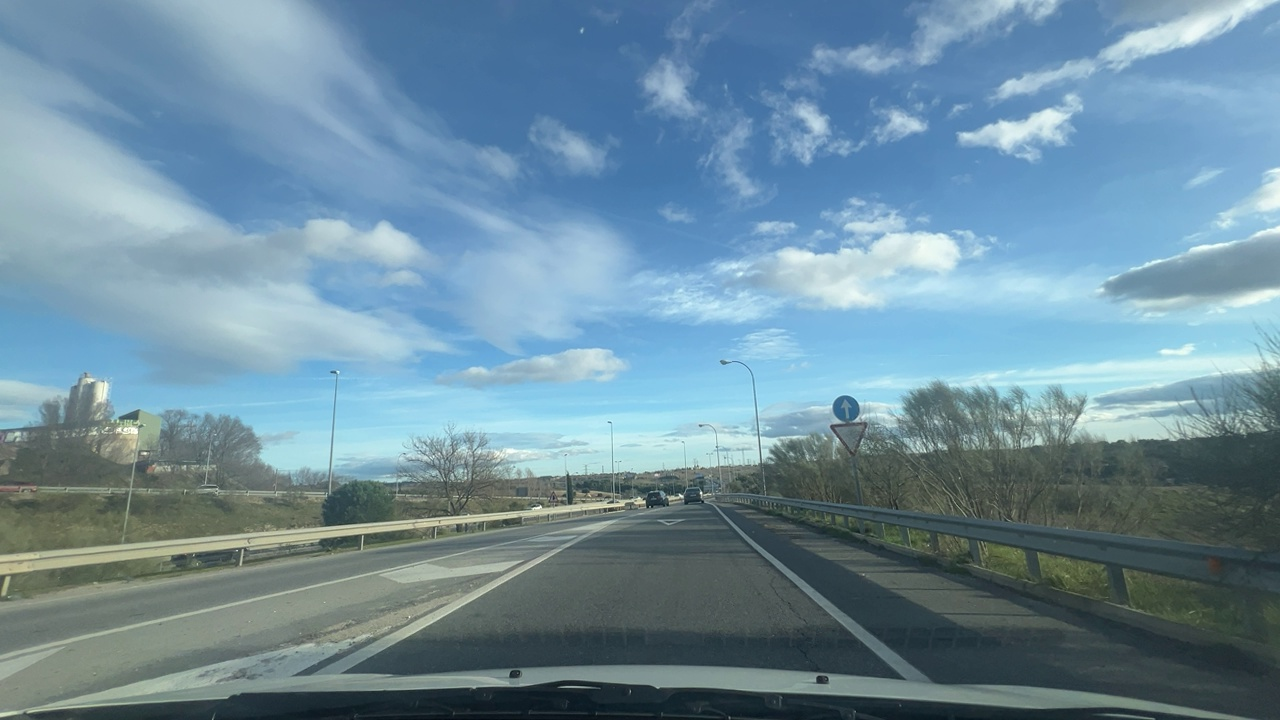
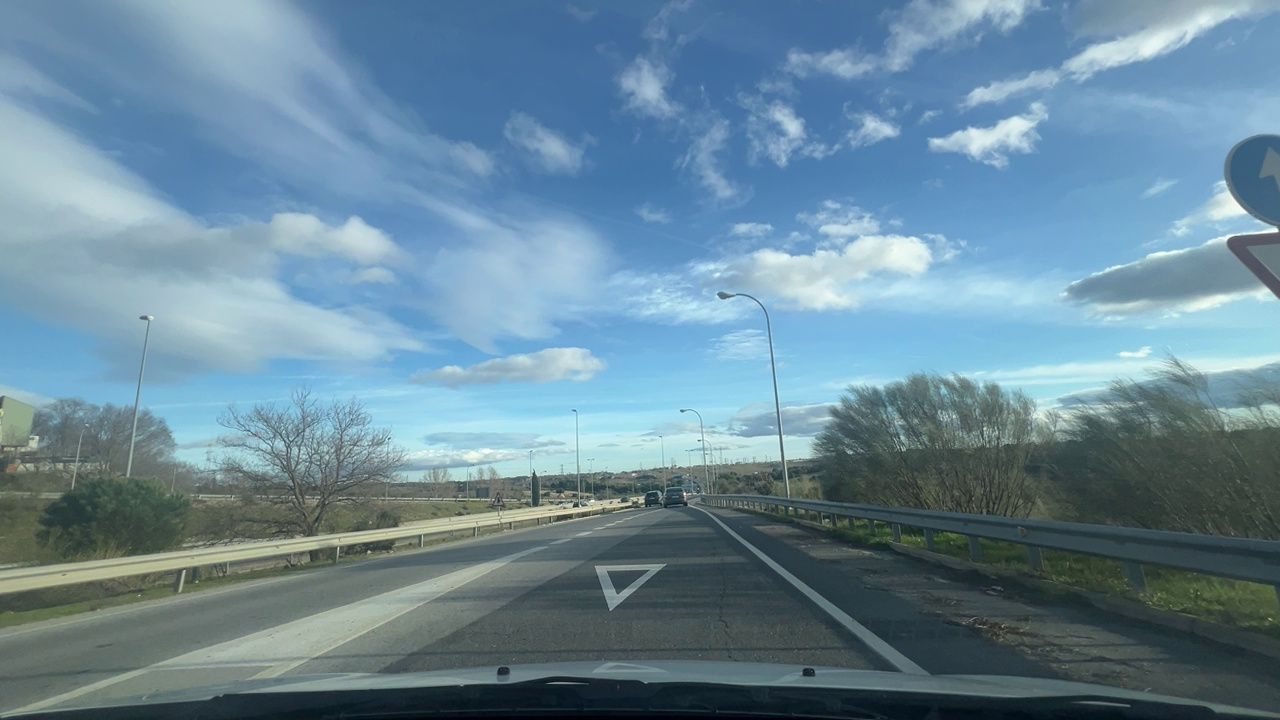
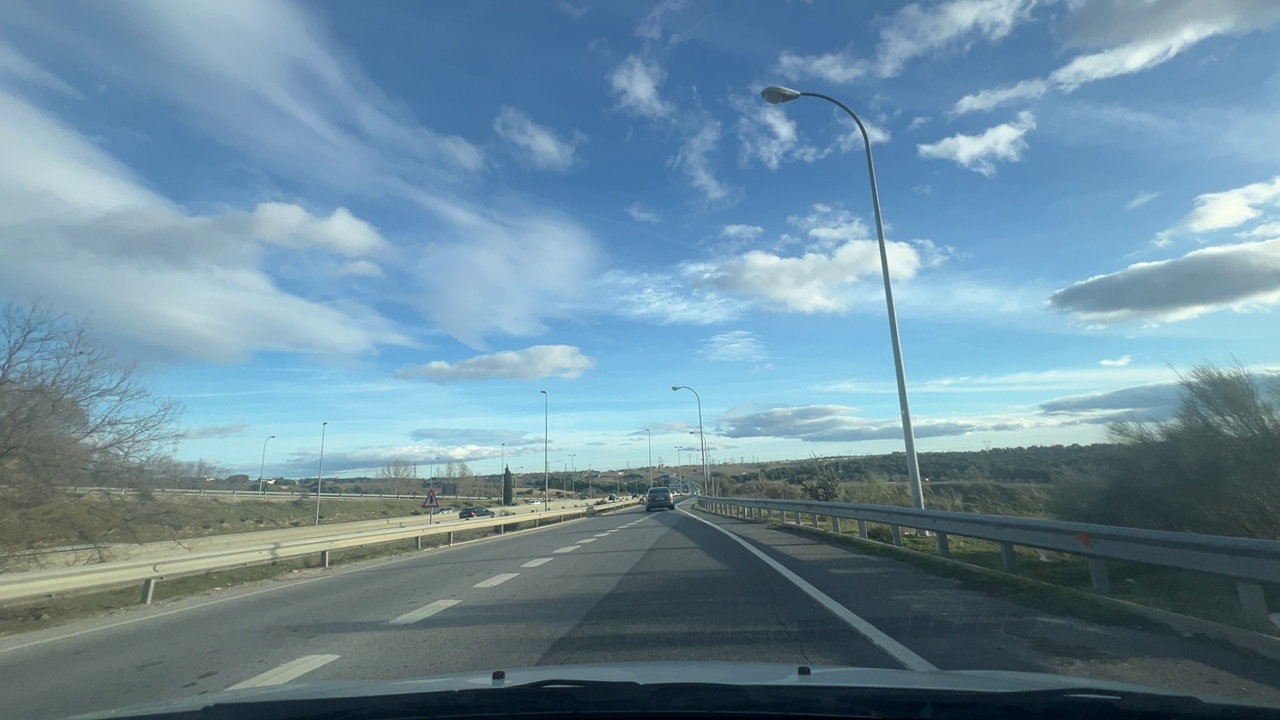
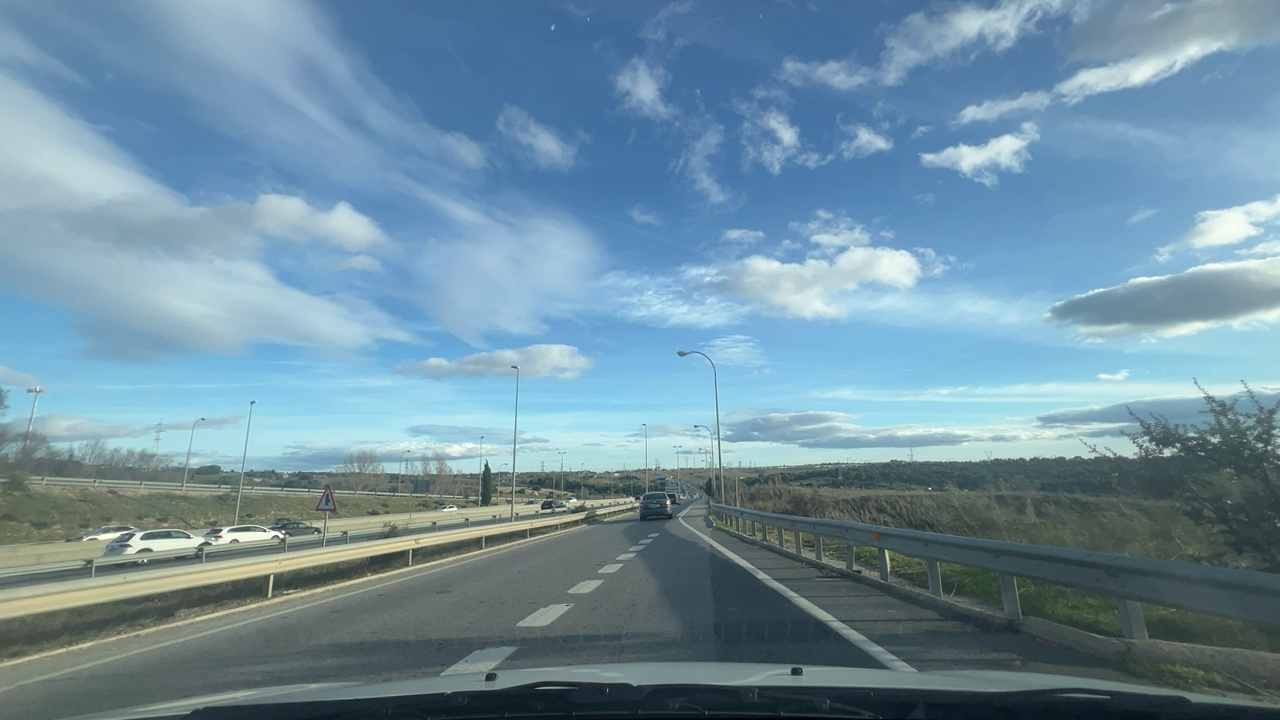
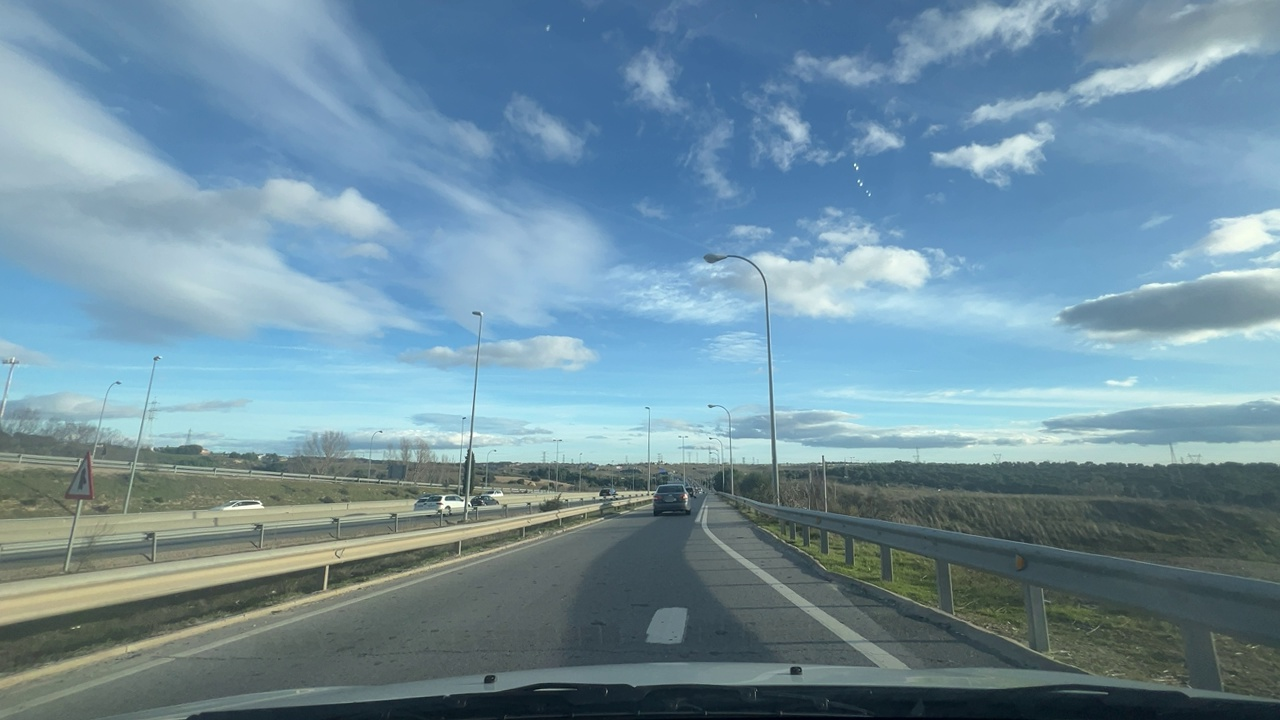
Situation: Merging lane
Question: Is the ego vehicle currently traveling within an acceleration or merge lane?
Answer: Yes
Reasoning: The ego vehicle is traveling in a lane that is widening or designed for merging, with markings typical of an acceleration lane.

Situation: Merging lane
Question: Is there an adjacent acceleration lane merging into the ego lane?
Answer: No
Reasoning: There is no adjacent lane merging; the ego vehicle is currently travelling in a merging line preparing to merge

Situation: Merging lane
Question: Do the outer lane markings of an adjacent lane converge into the ego lane?
Answer: No
Reasoning: The lane markings do not remain parallel showing convergence but the ego lane is the merging lane